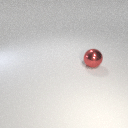
large red metal sphere